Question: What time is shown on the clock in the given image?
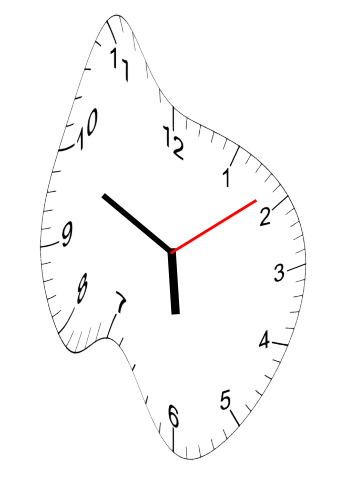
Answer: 05:49:09